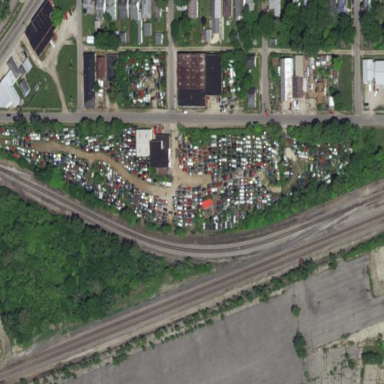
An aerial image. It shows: Industrial area designated as scrap yard.